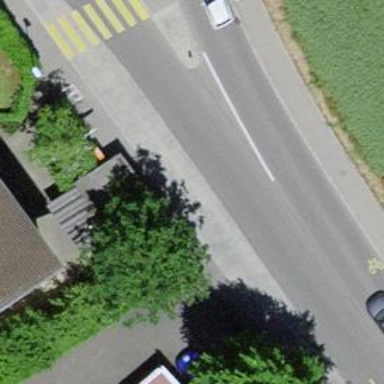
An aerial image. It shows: Post box.